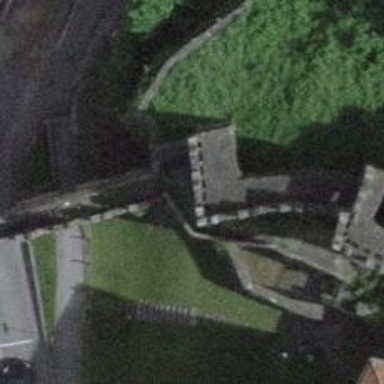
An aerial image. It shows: City wall serving as barrier.